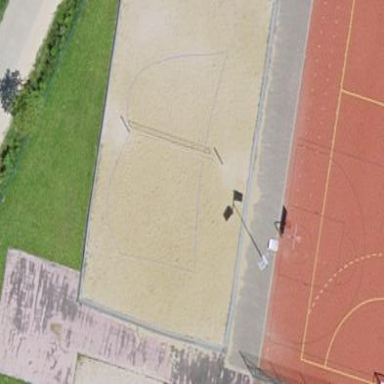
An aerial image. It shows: Sandy pitch designated for beach volleyball.